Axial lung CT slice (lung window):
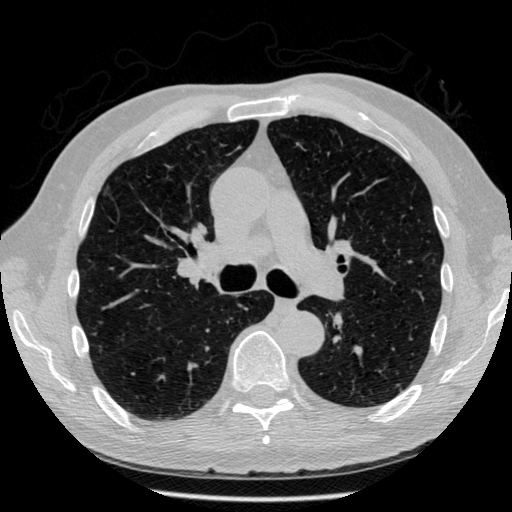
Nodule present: no